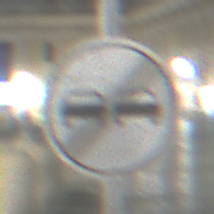
Verkehrszeichen: EndeUeberholverbot
Umgebung: Outdoor, Urban
Tageszeit: Night
Wetter: PartlyCloudy
Licht: Artificial
Jahreszeit: NotSpecified
Kontrast: HighContrast